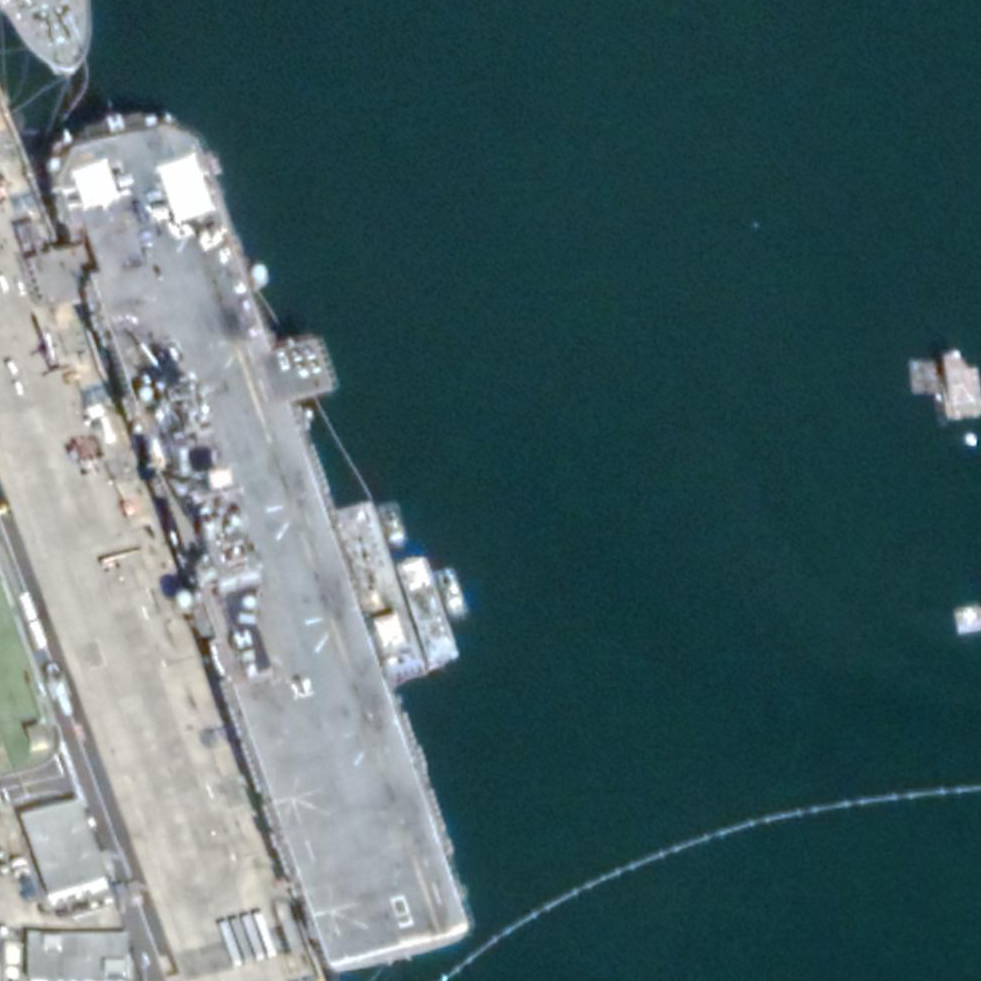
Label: assault